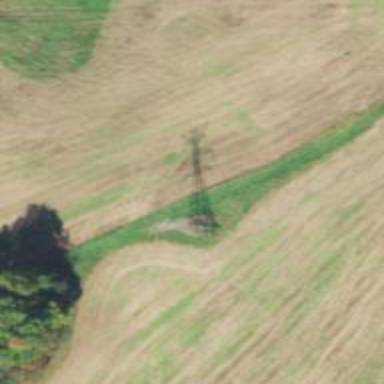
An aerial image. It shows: Lattice structure tower used for power distribution.